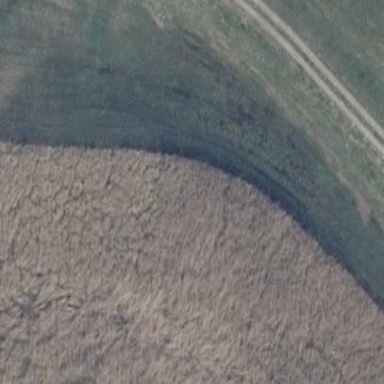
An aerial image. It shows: Beautiful wet meadow natural wetland.